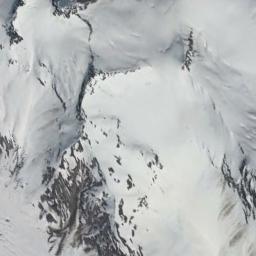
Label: snowberg